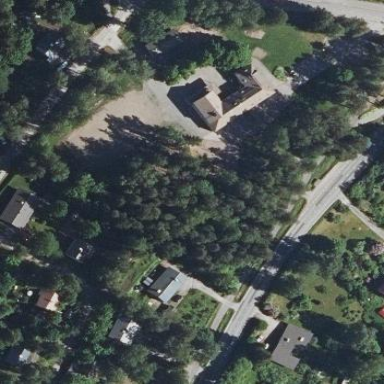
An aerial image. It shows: School.